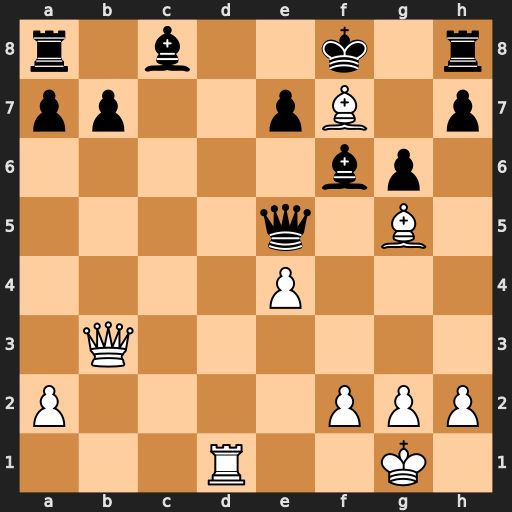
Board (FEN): r1b2k1r/pp2pB1p/5bp1/4q1B1/4P3/1Q6/P4PPP/3R2K1
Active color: w
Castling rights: -
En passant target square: -
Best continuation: Bh6+ Bg7 Rd8#